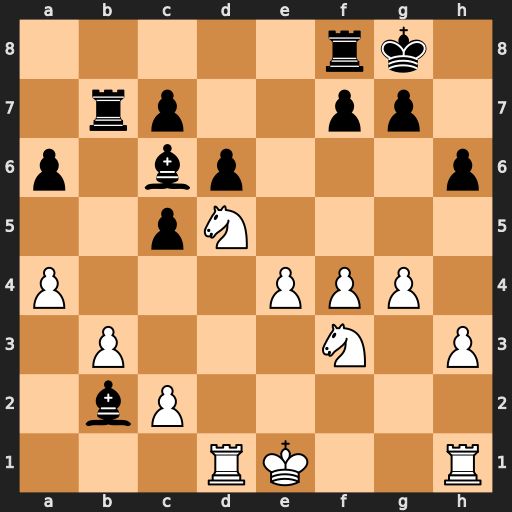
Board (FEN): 5rk1/1rp2pp1/p1bp3p/2pN4/P3PPP1/1P3N1P/1bP5/3RK2R
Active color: w
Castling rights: K
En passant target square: -
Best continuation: Ne7+ Kh7 Nxc6